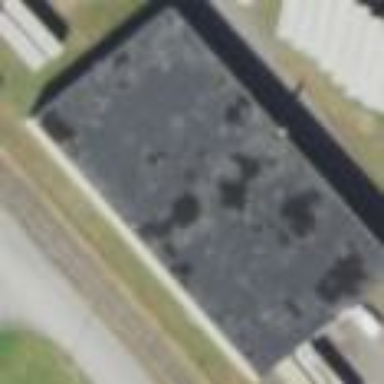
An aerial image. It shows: Warehouse.